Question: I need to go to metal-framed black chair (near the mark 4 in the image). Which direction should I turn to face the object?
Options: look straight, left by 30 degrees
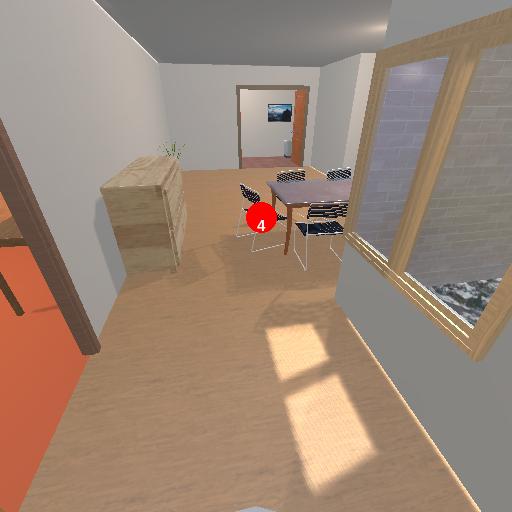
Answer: look straight